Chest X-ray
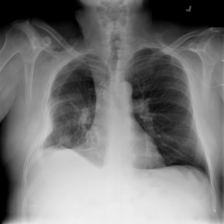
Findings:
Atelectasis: negative
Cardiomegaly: negative
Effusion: positive
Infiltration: negative
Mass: negative
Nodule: negative
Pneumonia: negative
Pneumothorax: negative
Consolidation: negative
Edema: negative
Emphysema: negative
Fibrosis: negative
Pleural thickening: negative
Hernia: negative